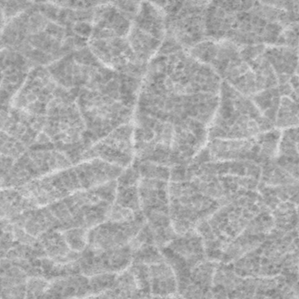
Label: frost